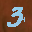
Label: 3